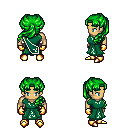
a pixel art fantasy rpg character, male body template, human, tanned skin, sash dress, teal pants, green princess hairstyle, gold gloves, gold boots, four views (front, back, left, right), 2x2 character sprite sheet, small pixel art, hard edges, no anti-aliasing